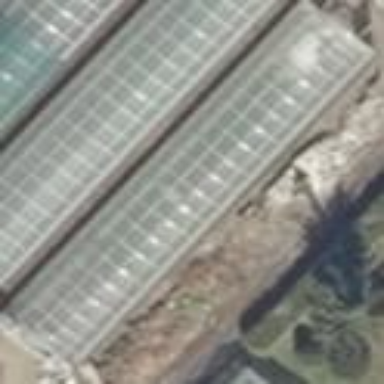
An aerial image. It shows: Greenhouse with round roof.